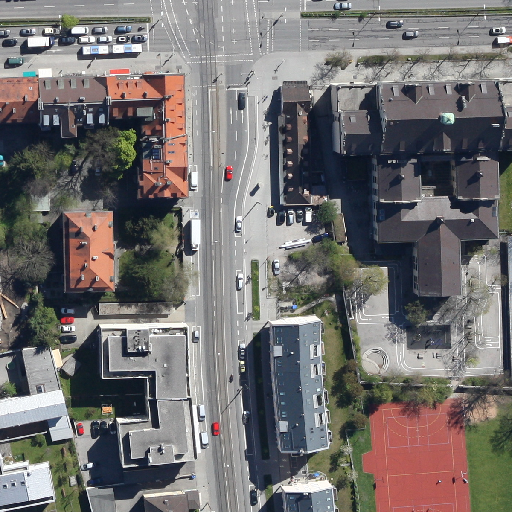
Referring expression: van driving on the road